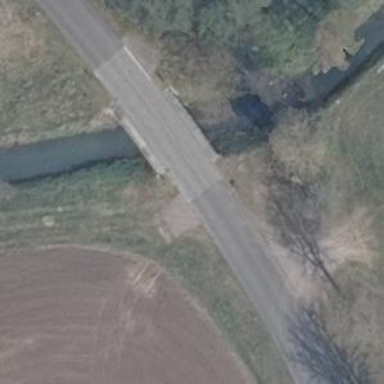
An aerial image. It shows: Tertiary road on asphalt surface crossing over bridge.